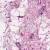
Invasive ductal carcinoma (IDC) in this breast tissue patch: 0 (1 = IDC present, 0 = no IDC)